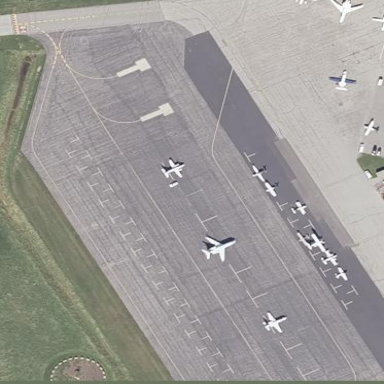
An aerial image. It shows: Apron at the airport.